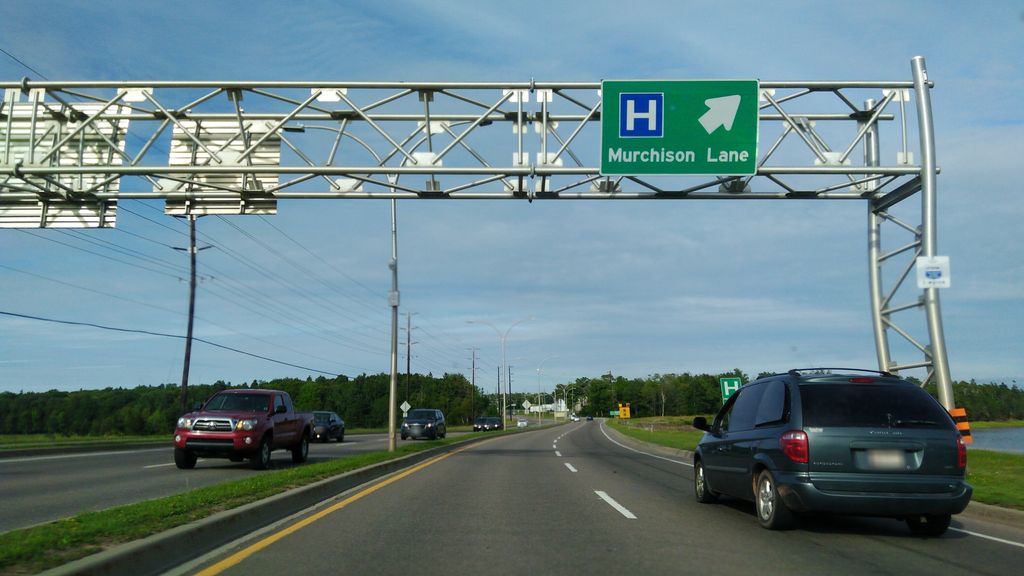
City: charlottetown